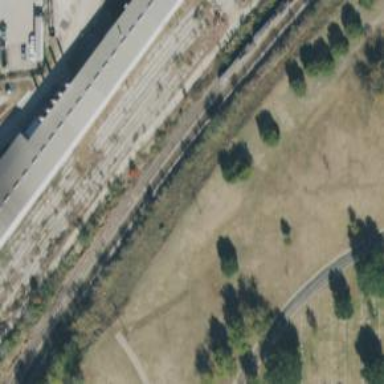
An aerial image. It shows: Railway siding for service.